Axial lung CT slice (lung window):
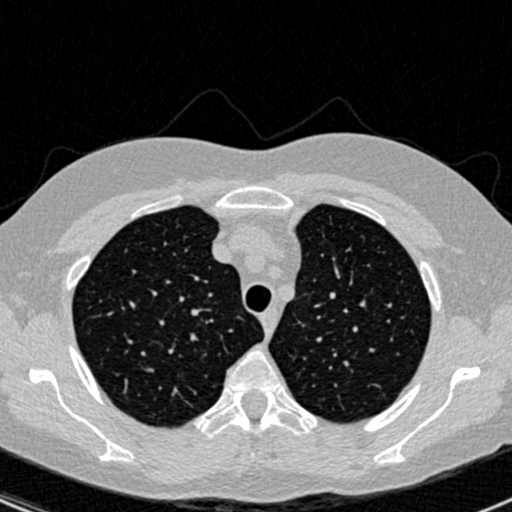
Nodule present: no